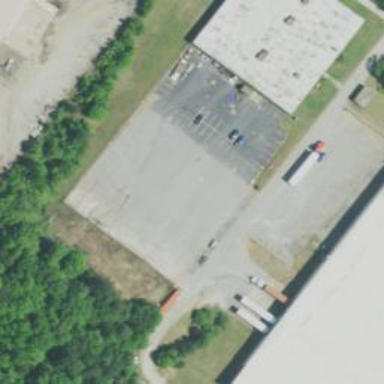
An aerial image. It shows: Parking area with asphalt surface.